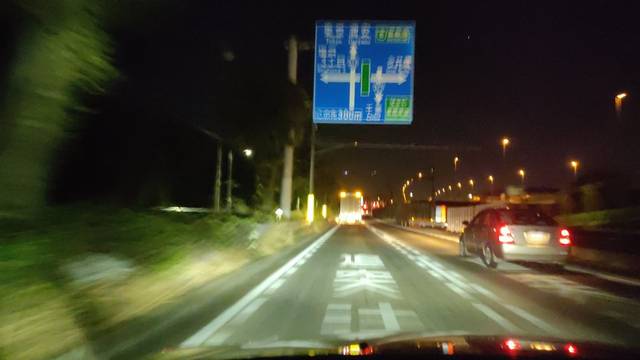
Region: Japan
Coordinates: 35.663, 139.919